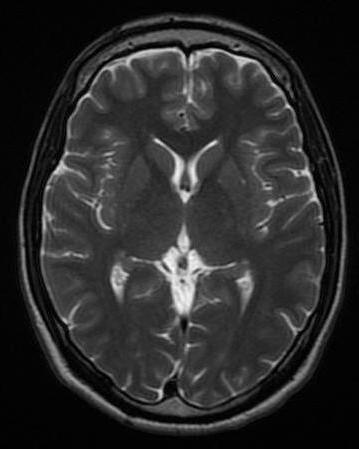
Label: notumor